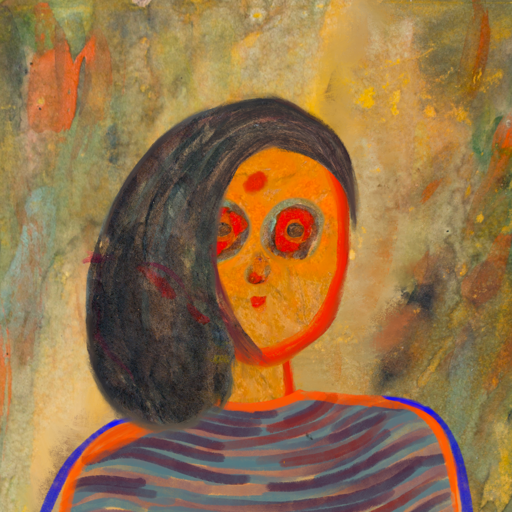
Background: Comrade, Head And Neck Front: Sisters, Face Front: Sisters, Bust: Experience, Hair Front: Gypsy_Mother, Head Accessory: Blank, Second Necklace: Blank, Necklace: Blank, Baby: Blank